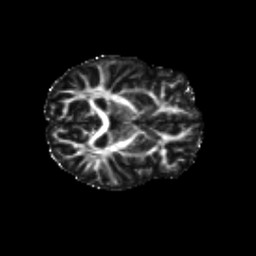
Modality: FA
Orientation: axial
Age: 19
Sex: male
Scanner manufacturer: siemens
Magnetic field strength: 3 T
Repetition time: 8.6 s
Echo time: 0.095 s